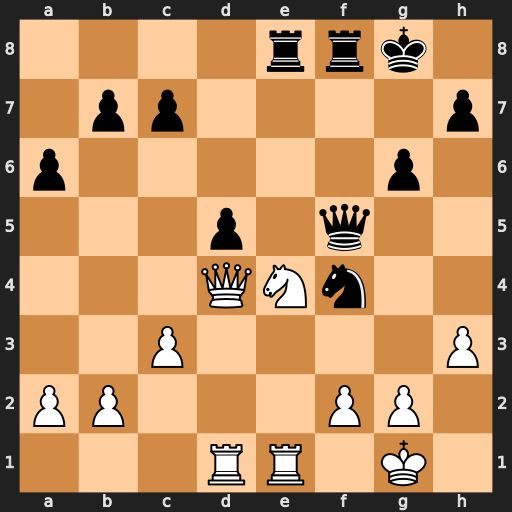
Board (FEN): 4rrk1/1pp4p/p5p1/3p1q2/3QNn2/2P4P/PP3PP1/3RR1K1
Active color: w
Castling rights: -
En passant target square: -
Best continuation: Nf6+ Qxf6 Rxe8 Qxd4 Rxf8+ Kxf8 cxd4